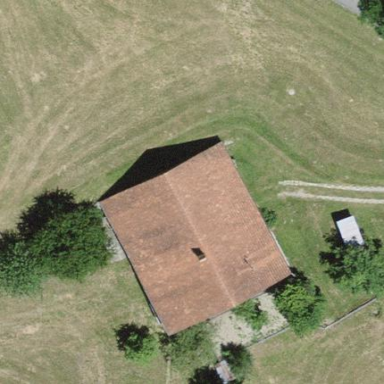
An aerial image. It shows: Farm building.